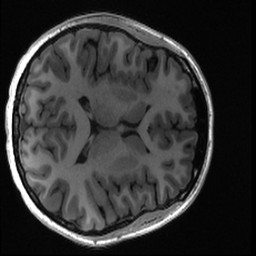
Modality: T1w
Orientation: axial
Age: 21
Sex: female